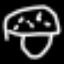
Label: mushroom